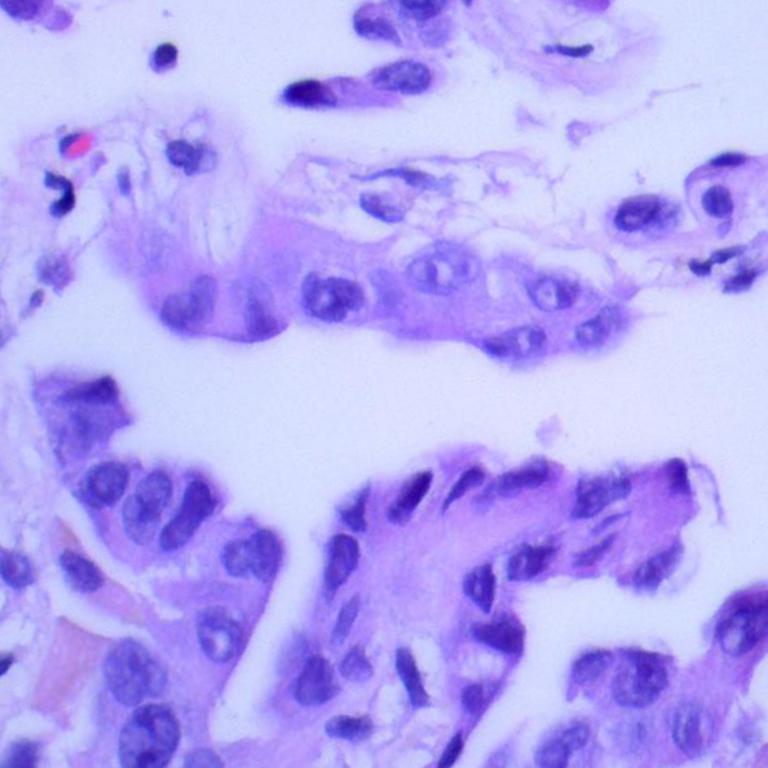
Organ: lung
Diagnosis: adenocarcinomas